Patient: sex M, age 75
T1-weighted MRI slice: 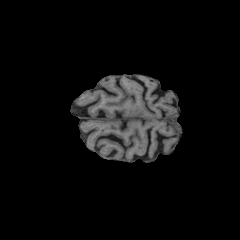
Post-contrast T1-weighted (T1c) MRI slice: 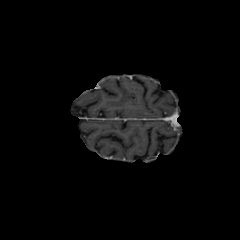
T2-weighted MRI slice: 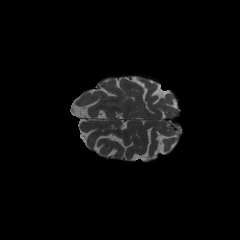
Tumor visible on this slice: no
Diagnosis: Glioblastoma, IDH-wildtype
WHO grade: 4